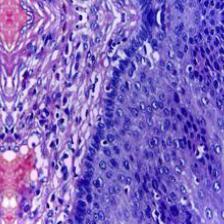
Diagnosis: Normal